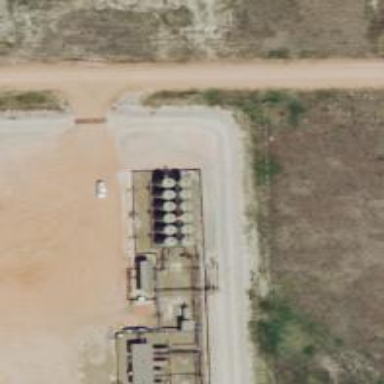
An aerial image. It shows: Storage tank with man-made structure.